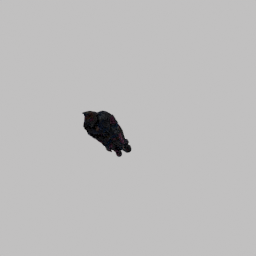
Label: people